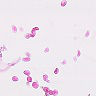
Metastatic tissue present: no